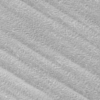
Label: not_dusty